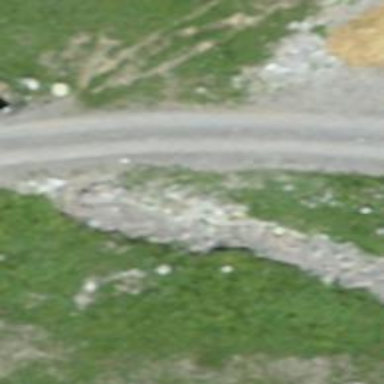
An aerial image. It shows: Unpaved track crossing bridge. The track is at grade 3 and is primarily used for downhill skiing. It is groomed in the classic style.